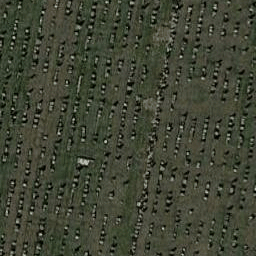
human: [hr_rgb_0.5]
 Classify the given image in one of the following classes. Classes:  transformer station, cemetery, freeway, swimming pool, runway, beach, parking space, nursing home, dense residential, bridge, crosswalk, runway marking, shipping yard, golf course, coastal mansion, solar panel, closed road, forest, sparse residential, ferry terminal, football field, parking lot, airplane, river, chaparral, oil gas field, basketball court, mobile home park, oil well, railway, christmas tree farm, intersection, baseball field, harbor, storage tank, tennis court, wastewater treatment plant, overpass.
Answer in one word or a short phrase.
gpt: cemetery